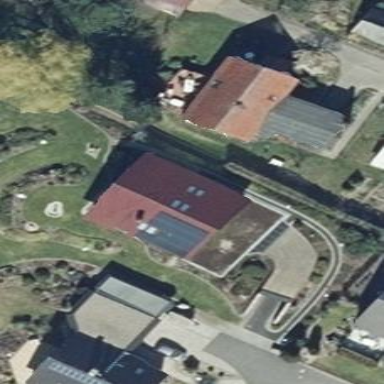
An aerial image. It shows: Gabled house with red roof oriented along its structure.